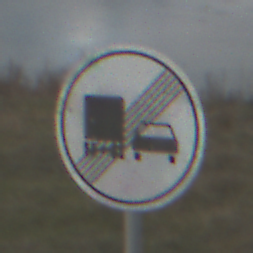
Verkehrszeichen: EndeUeberholverbotKraftfahrzeuge
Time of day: SunriseSunset
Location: Outdoor (RoadRail)
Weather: PartlyCloudy
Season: NotSpecified
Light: Natural